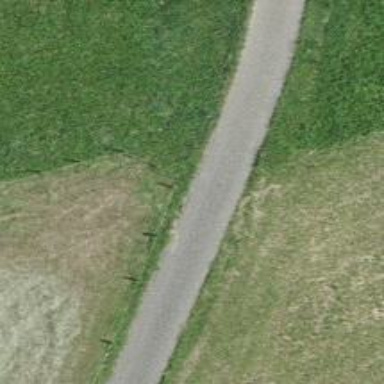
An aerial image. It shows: Unclassified road with paved surface and grade2 tracktype.